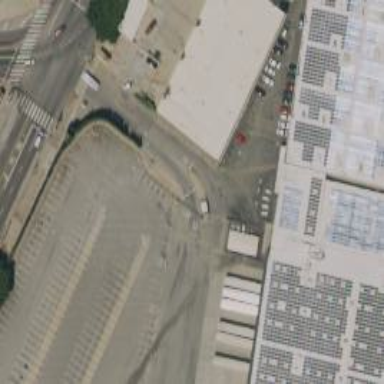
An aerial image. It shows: Warehouse building.